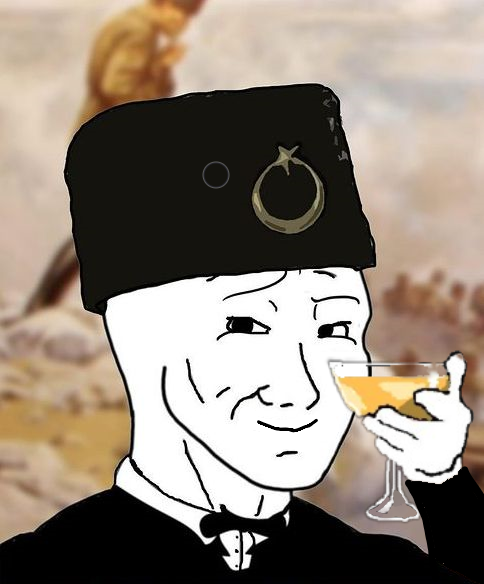
Label: 5_Smugjak